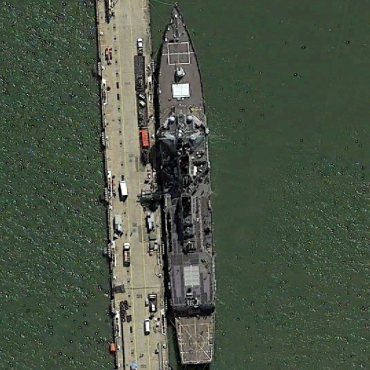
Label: destroyer